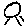
Label: sun